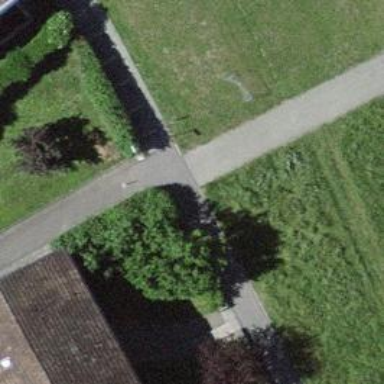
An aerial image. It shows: Asphalt footway with ramp.